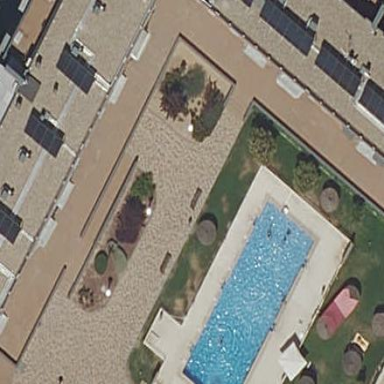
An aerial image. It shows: Swimming pool located in leisure land.